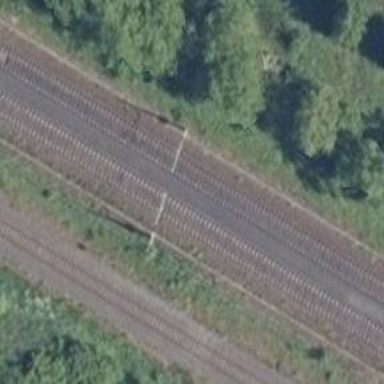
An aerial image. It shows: Milestone along the railway with catenary mast.